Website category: university
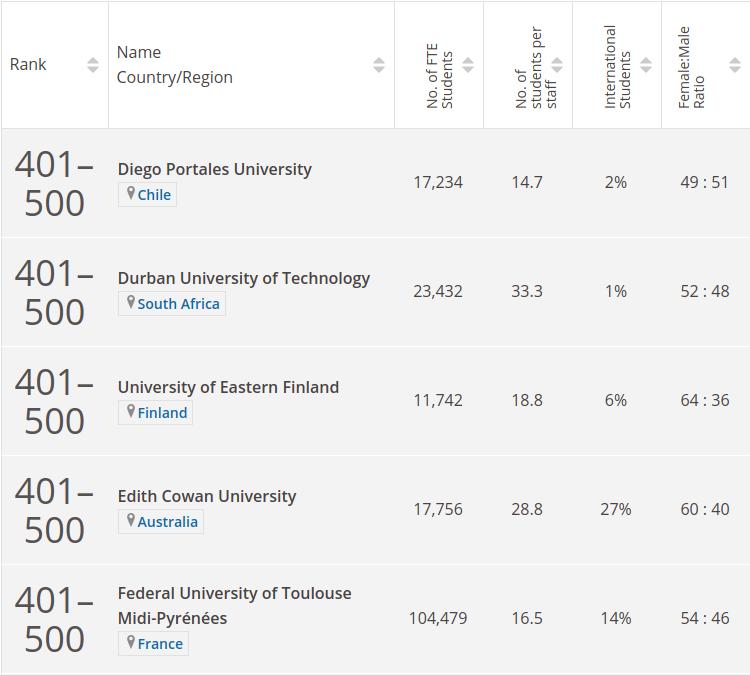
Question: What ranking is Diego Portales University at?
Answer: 401500

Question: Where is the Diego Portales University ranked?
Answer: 401500

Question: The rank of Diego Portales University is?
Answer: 401500

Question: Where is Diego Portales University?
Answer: Chile

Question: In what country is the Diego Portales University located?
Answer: Chile

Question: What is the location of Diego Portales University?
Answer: Chile

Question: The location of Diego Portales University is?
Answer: Chile

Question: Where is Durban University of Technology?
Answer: South Africa

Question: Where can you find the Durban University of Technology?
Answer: South Africa

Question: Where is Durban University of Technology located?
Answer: South Africa

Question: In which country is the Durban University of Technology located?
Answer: South Africa

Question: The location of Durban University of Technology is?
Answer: South Africa

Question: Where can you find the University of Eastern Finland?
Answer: Finland

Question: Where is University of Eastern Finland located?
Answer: Finland

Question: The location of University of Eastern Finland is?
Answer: Finland

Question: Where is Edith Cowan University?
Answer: Australia

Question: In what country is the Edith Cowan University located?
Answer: Australia

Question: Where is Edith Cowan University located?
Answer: Australia

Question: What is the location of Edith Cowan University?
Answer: Australia

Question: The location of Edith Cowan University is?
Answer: Australia

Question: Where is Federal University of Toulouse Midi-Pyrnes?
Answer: France

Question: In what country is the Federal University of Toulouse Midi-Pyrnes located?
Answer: France

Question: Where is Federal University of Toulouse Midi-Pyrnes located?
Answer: France

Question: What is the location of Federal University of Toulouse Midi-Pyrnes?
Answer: France

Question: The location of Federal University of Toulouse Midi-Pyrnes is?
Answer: France

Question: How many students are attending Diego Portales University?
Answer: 17,234

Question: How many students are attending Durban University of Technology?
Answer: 23,432

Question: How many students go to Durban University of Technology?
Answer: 23,432

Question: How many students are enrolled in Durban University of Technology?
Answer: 23,432

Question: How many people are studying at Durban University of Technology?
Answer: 23,432

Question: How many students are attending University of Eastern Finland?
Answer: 11,742

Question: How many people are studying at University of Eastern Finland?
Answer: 11,742

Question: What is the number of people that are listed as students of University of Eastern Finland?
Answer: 11,742

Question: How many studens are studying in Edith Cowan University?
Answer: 17,756

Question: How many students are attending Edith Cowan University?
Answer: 17,756

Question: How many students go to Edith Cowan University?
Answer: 17,756

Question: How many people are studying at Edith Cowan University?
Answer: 17,756

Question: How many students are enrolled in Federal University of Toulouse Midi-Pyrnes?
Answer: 104,479

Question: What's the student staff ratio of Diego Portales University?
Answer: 14.7

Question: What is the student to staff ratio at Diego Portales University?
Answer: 14.7

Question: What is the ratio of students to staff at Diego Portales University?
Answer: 14.7

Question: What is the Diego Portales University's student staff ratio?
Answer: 14.7

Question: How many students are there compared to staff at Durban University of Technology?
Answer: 33.3

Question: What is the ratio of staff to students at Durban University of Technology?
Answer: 33.3

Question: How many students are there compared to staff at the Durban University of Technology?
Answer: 33.3

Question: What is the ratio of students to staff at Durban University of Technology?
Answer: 33.3

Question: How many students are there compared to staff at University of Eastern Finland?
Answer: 18.8

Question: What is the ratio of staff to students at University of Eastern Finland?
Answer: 18.8

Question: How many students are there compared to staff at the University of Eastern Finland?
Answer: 18.8

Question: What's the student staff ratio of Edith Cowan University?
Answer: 28.8

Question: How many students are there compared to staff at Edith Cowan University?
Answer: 28.8

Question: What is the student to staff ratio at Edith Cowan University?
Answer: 28.8

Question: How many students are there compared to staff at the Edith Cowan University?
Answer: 28.8

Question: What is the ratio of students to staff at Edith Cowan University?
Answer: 28.8

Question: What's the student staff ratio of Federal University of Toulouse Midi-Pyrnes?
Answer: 16.5

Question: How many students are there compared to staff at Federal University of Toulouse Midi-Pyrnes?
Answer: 16.5

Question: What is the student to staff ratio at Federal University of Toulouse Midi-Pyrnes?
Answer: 16.5

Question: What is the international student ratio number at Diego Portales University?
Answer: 2%

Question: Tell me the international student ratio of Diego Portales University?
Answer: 2%

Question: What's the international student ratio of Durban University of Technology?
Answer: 1%

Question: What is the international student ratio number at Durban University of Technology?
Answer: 1%

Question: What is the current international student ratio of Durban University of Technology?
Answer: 1%

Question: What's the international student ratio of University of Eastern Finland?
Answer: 6%

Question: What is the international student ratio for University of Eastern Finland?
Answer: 6%